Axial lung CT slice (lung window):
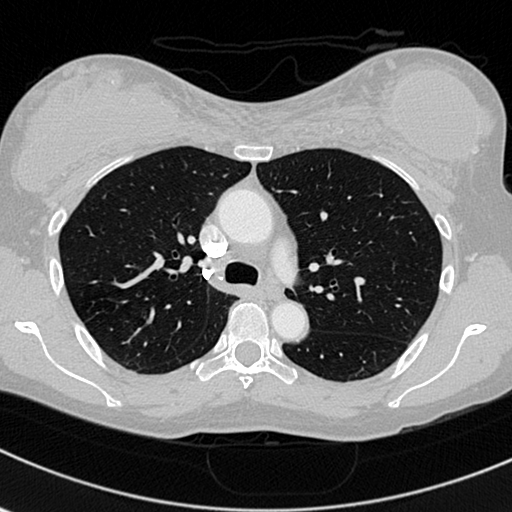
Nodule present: no